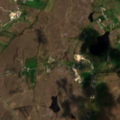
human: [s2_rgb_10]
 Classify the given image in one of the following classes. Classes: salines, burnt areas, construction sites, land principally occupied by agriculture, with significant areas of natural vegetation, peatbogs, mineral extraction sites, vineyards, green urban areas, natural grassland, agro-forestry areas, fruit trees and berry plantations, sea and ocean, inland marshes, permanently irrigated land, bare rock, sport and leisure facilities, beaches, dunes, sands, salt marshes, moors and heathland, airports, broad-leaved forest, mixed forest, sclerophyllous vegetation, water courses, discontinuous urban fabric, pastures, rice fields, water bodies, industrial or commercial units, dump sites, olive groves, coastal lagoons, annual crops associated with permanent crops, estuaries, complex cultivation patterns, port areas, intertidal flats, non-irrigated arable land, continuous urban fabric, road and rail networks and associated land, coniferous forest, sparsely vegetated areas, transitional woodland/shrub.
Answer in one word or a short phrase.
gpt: complex cultivation patterns, peatbogs